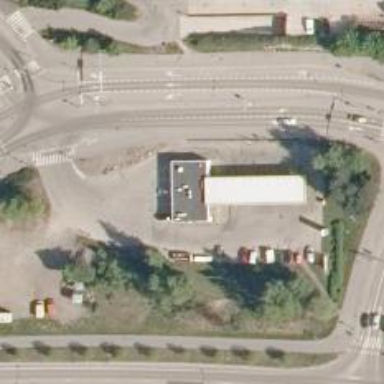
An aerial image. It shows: Convenience shop.